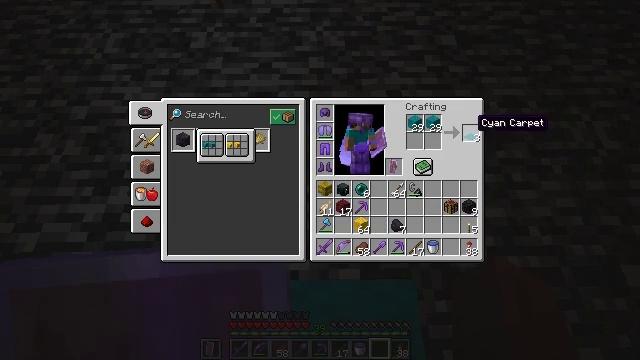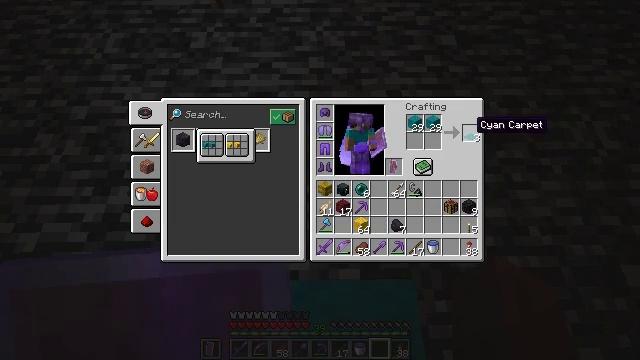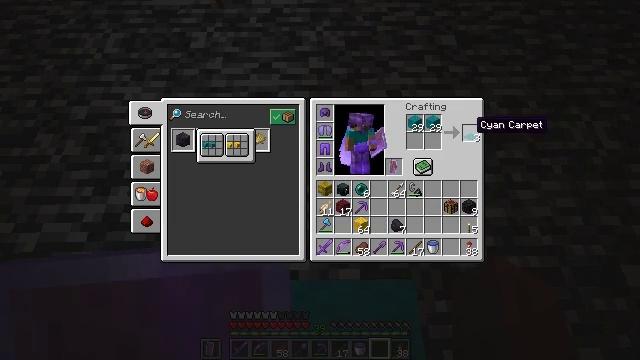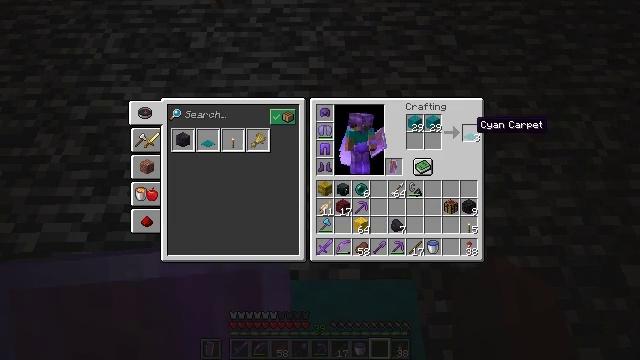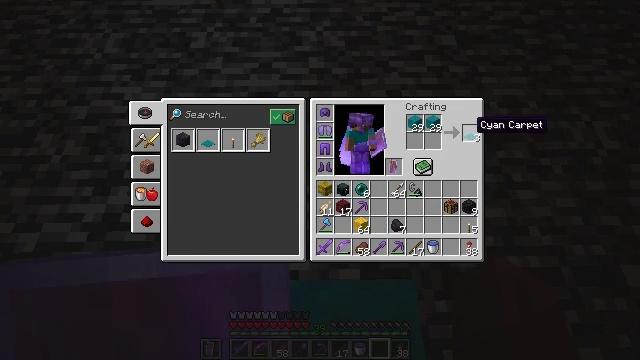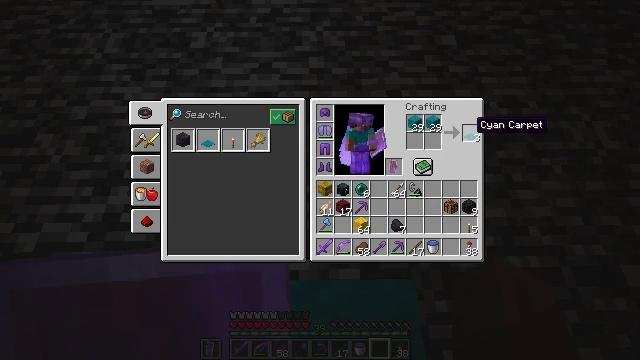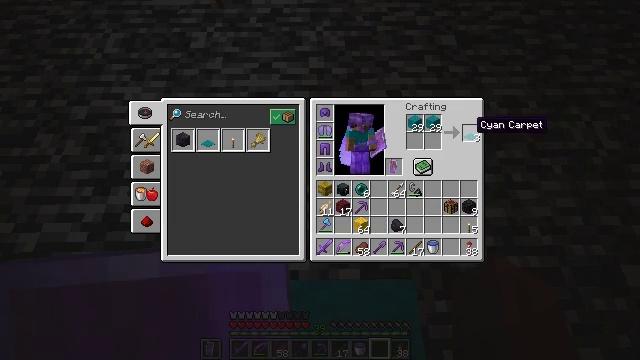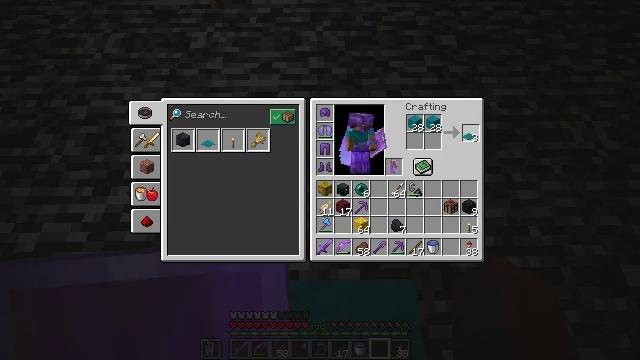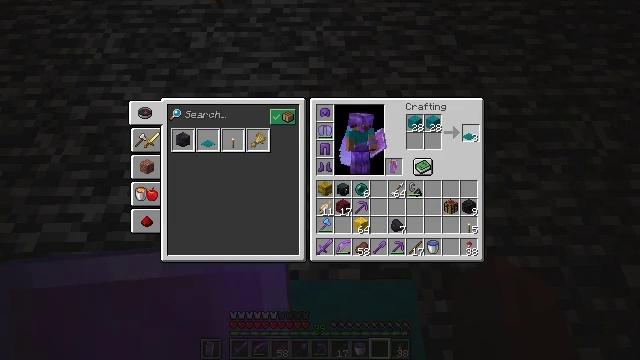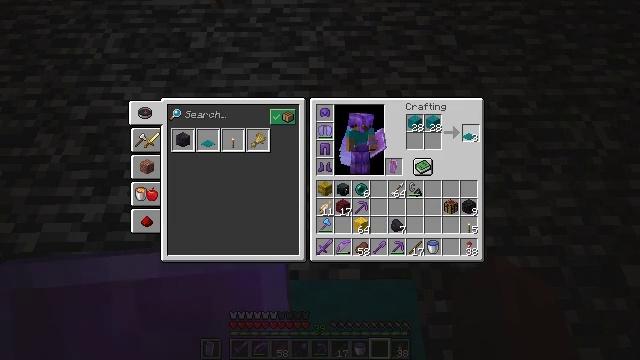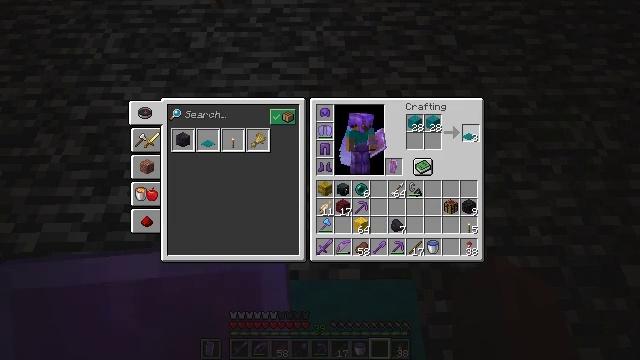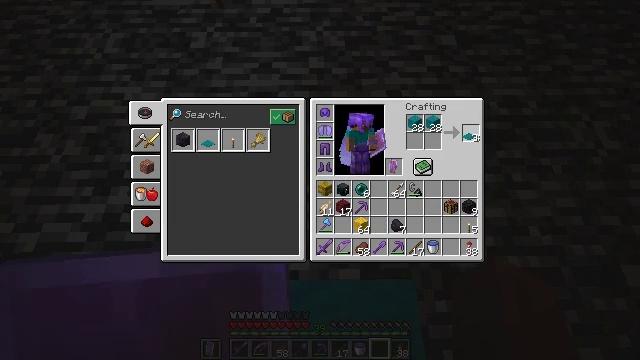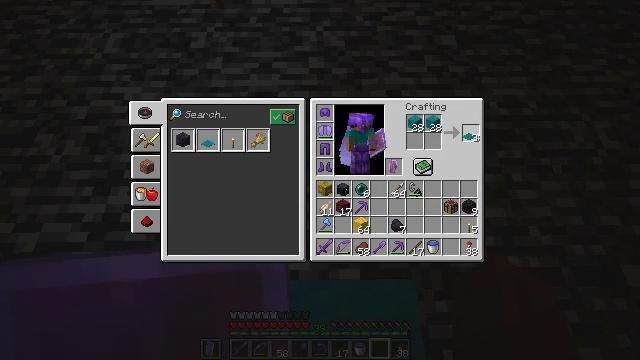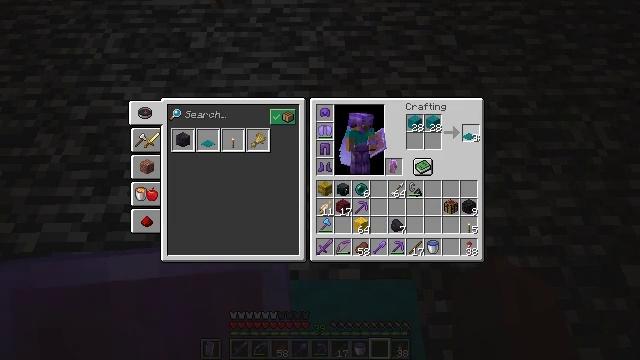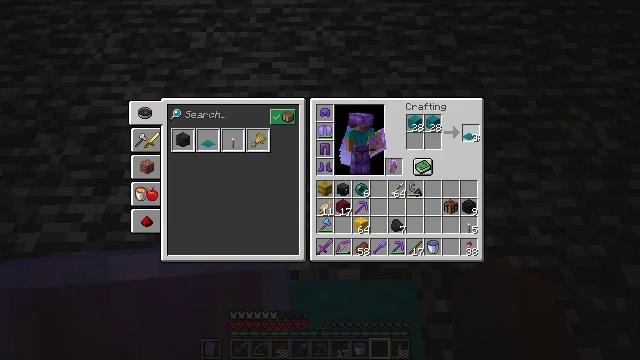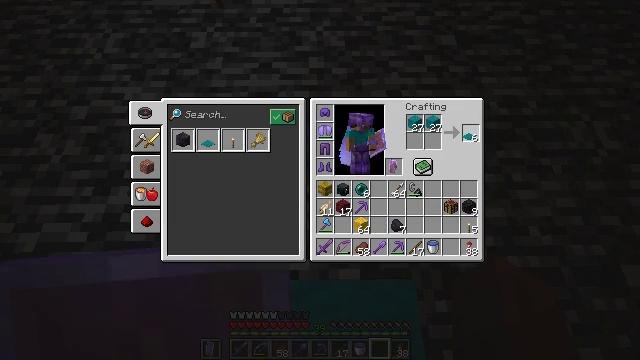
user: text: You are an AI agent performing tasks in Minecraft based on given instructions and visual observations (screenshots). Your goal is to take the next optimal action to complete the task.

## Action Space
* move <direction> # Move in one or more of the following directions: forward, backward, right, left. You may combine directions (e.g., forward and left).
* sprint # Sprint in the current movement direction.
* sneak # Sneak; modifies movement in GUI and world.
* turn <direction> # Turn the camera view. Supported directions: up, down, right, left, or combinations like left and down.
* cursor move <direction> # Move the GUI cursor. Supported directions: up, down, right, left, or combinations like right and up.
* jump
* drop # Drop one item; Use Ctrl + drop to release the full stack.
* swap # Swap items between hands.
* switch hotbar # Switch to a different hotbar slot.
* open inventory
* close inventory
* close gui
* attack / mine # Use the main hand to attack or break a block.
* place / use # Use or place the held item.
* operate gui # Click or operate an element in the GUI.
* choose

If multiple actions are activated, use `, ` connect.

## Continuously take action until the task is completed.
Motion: motion action
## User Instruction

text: craft item cyan carpet
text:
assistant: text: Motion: no_op
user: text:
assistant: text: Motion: no_op
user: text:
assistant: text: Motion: attack / mine
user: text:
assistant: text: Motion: attack / mine
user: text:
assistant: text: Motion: attack / mine
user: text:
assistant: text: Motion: no_op
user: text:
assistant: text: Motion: attack / mine
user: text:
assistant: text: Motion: attack / mine
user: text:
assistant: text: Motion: attack / mine
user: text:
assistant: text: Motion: no_op
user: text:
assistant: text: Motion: no_op
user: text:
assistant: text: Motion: no_op
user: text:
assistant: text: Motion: attack / mine
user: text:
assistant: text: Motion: attack / mine
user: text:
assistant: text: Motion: no_op
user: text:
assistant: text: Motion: no_op
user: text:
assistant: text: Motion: attack / mine
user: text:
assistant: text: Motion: attack / mine
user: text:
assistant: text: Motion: attack / mine
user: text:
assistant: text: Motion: no_op
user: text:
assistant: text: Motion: attack / mine
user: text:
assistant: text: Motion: attack / mine
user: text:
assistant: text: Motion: attack / mine
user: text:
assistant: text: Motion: attack / mine
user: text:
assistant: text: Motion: no_op
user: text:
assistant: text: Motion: no_op
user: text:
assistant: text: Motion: attack / mine
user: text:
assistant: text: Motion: attack / mine
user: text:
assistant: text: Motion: attack / mine
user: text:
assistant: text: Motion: no_op